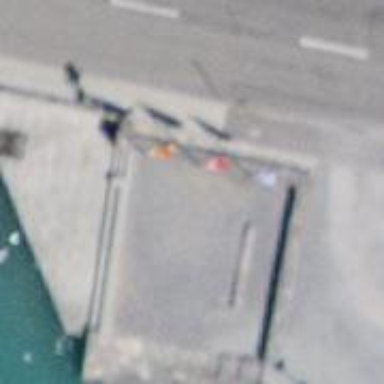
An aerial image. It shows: Flagpole which is man-made.